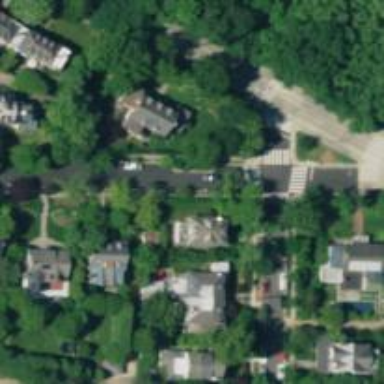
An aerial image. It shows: Alley classified as service road.